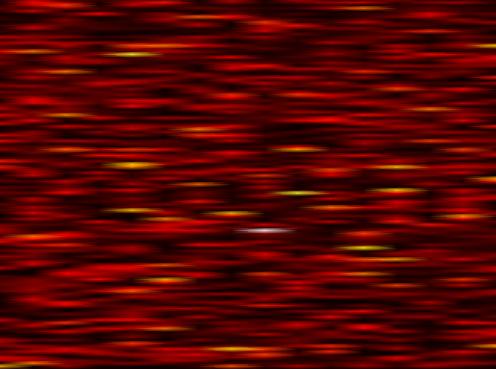
Label: FBMC